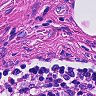
Metastatic tissue present: no